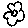
Label: flower